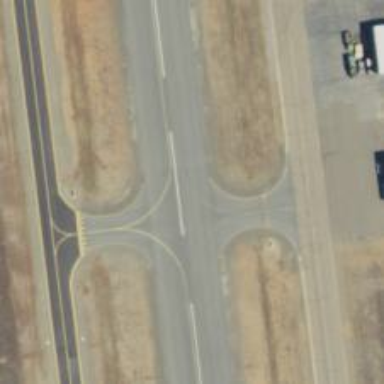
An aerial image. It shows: Image of taxiway at airport.